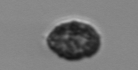
Label: Pseudochattonella_farcimen